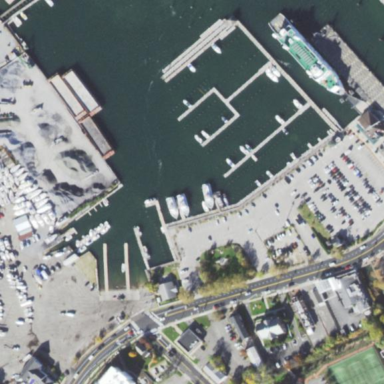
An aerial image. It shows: Boatyard located near waterway.